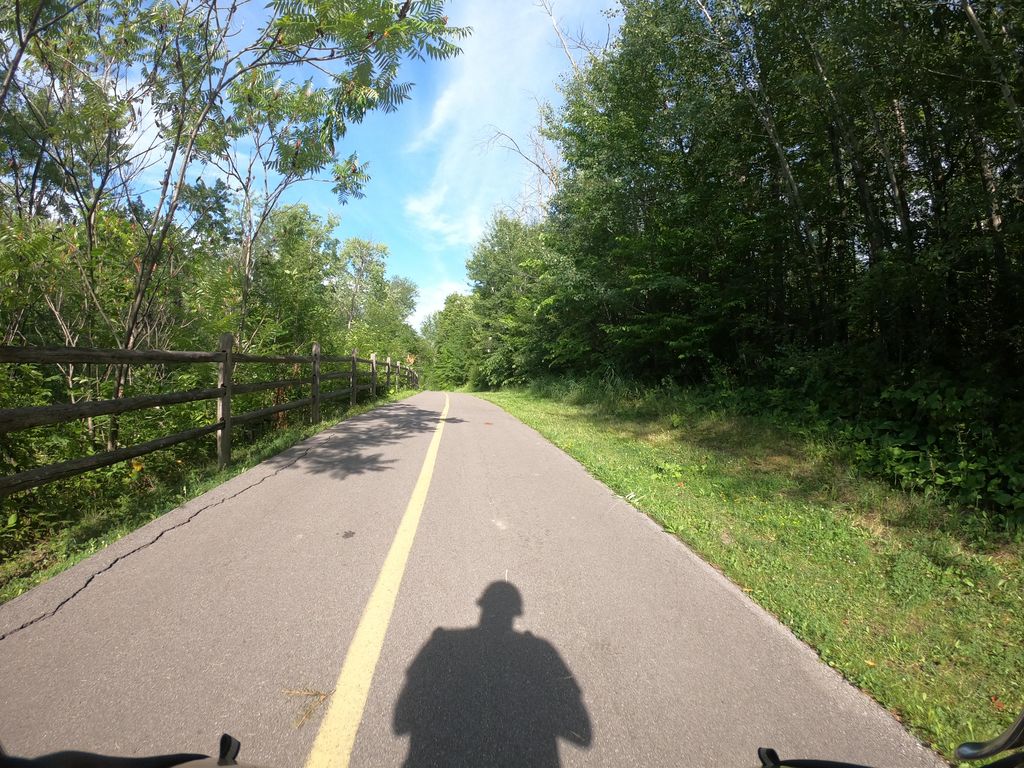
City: ottawa-gatineau